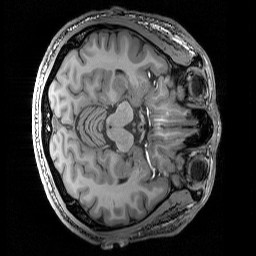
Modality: T1w
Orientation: axial
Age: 27
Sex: male
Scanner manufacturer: siemens
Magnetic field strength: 3 T
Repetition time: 2.3 s
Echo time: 0.00344 s